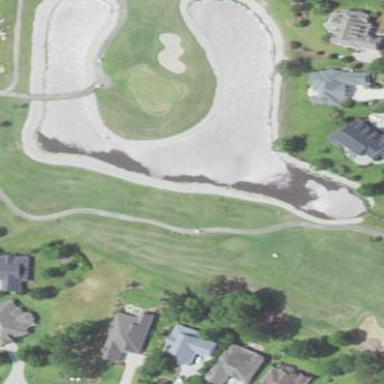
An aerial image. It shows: Scenic view of water hazard on golf course. The natural water feature adds beauty to the landscape.